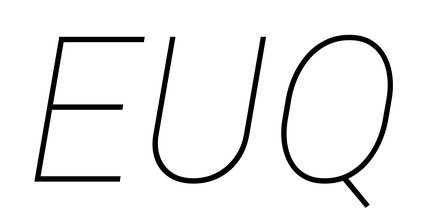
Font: Roboto-Italic_Thin_Italic